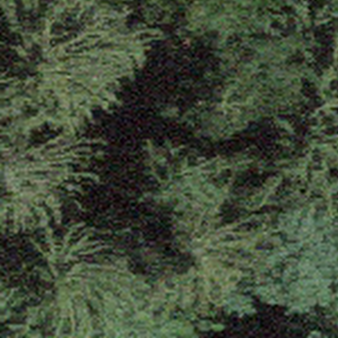
Label: other